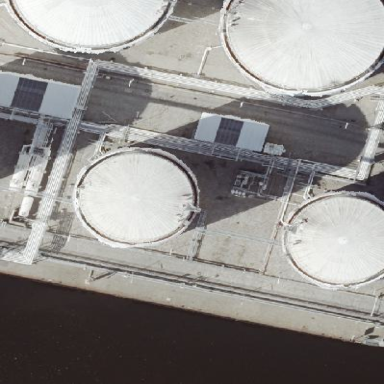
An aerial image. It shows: Cylindrical storage tank that is man-made.